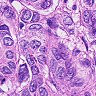
Metastatic tissue present: yes